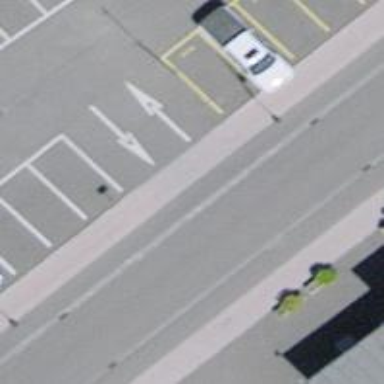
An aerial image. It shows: Parking aisle designated as service road.